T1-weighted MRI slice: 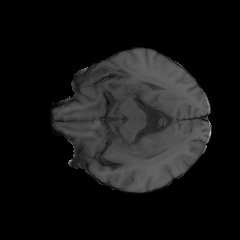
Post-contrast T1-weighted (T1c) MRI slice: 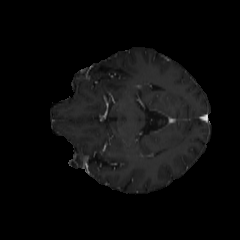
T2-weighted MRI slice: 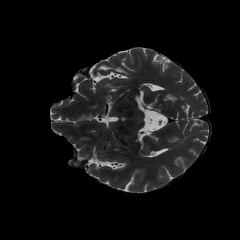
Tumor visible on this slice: no